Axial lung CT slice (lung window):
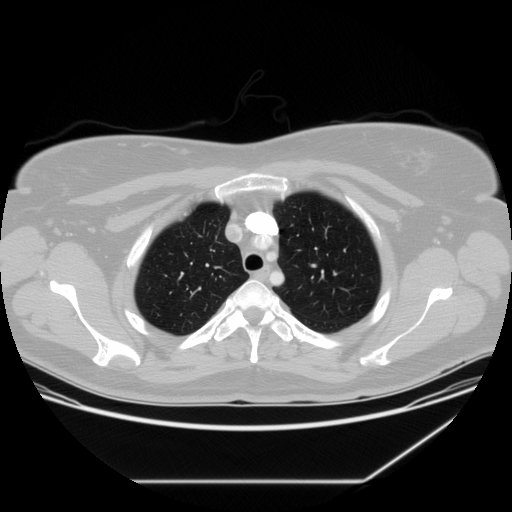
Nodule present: no